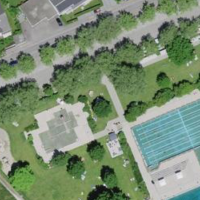
EUNIS habitat code: 53
Species observed at this site:
Prunella vulgaris